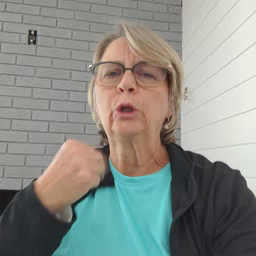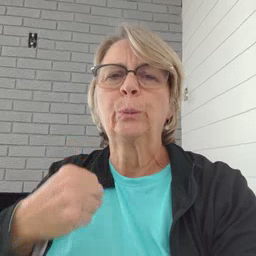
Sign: cute